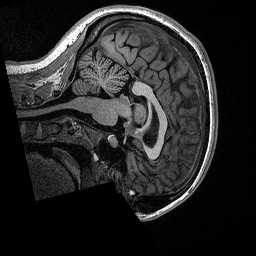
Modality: T1w
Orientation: sagittal
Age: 23
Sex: female
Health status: healthy
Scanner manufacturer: siemens
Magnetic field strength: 1.5 T
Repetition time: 2.73 s
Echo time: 0.00357 s